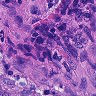
Metastatic tissue present: no